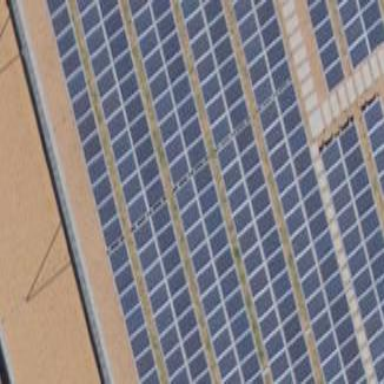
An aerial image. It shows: Solar power generator with photovoltaic panels.